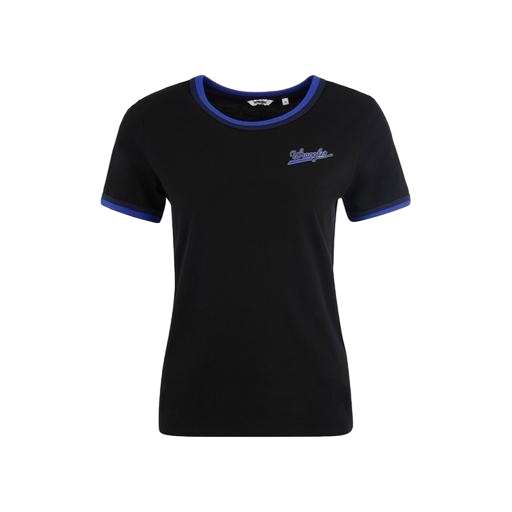
black molly ringer tee, black classic ringer tee, black ringer tee, white background